Question: I already have the repo in GitHub set up, but when I try to push a file from my local machine to the remote repo it just doesn't work, I don't even get a error message, my terminal just stops responding.
[]
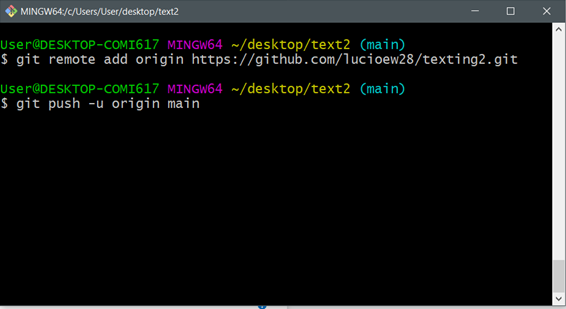
Answer: Try to run 'git status' to determine what's going on.
Did you commit the files you are trying to push?
You can check out Github's tutorial at the following <URL>.